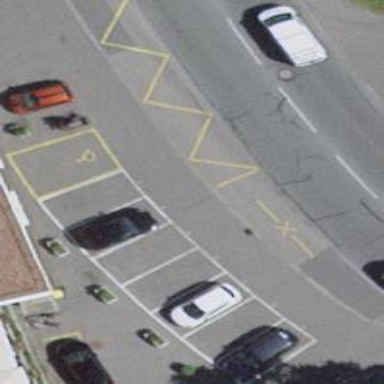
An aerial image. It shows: Bus stop with platform for public transport.